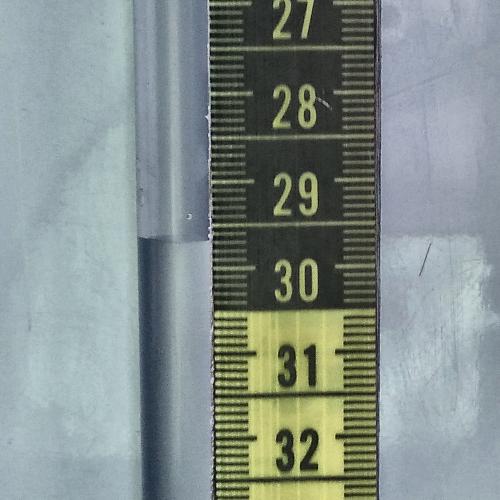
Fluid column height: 29.7 cm